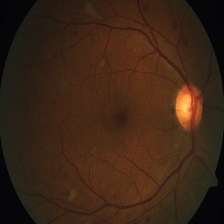
Diabetic retinopathy grade: Severe